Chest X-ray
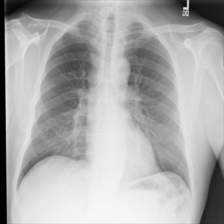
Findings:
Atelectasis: negative
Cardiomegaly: negative
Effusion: negative
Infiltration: negative
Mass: negative
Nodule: negative
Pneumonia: negative
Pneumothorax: negative
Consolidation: negative
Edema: negative
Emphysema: negative
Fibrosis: negative
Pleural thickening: negative
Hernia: negative